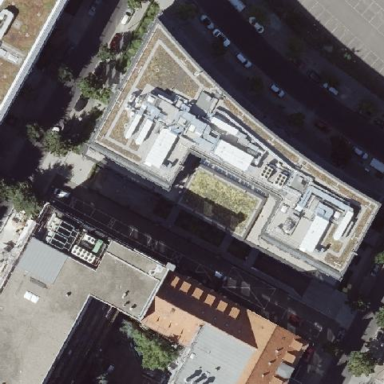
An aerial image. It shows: Office building.